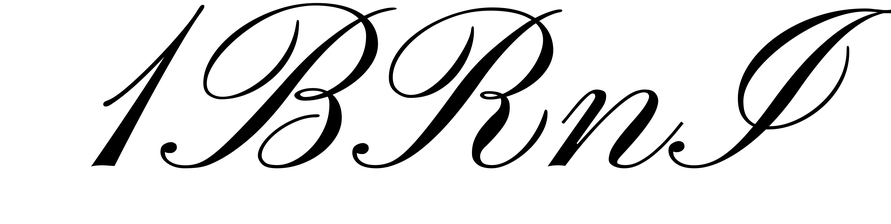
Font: PinyonScript-Regular